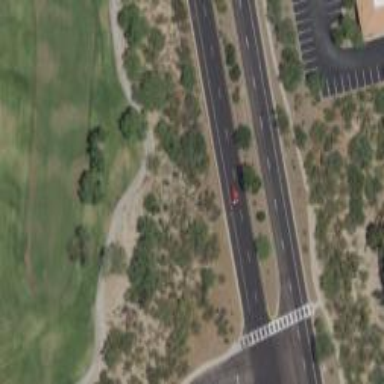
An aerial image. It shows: Service road designated as golf cart path.